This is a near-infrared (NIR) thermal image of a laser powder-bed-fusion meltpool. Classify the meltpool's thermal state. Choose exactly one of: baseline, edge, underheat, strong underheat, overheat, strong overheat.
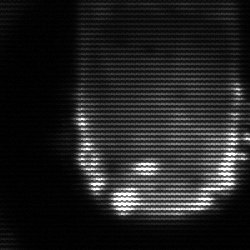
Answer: baseline